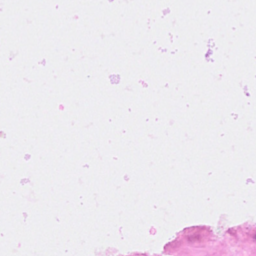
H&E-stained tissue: Breast